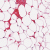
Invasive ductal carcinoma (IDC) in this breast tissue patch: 0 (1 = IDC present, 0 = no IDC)